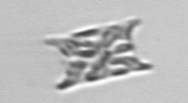
Label: Eucampia